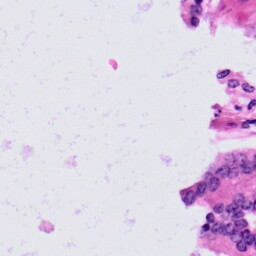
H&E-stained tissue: Prostate